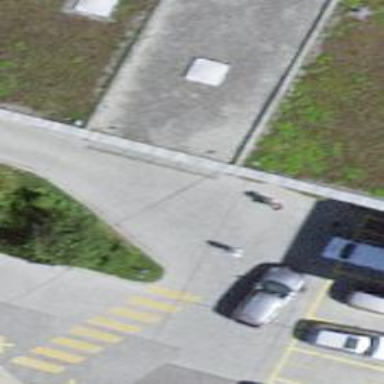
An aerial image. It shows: Emergency access point on the road.